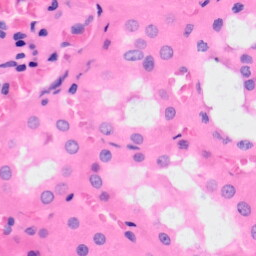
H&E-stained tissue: Kidney